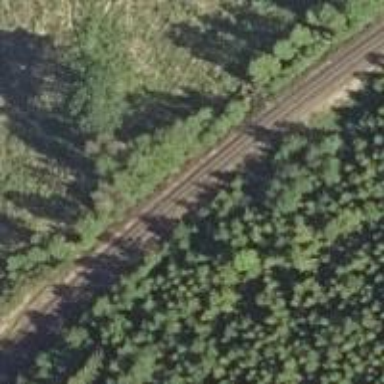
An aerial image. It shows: Continuous railway track.